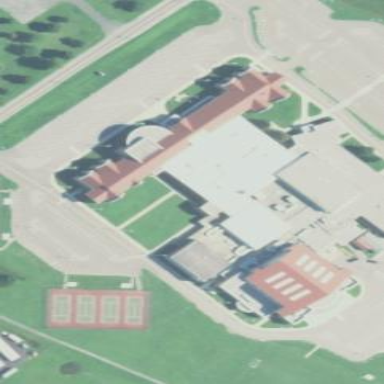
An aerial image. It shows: School building.